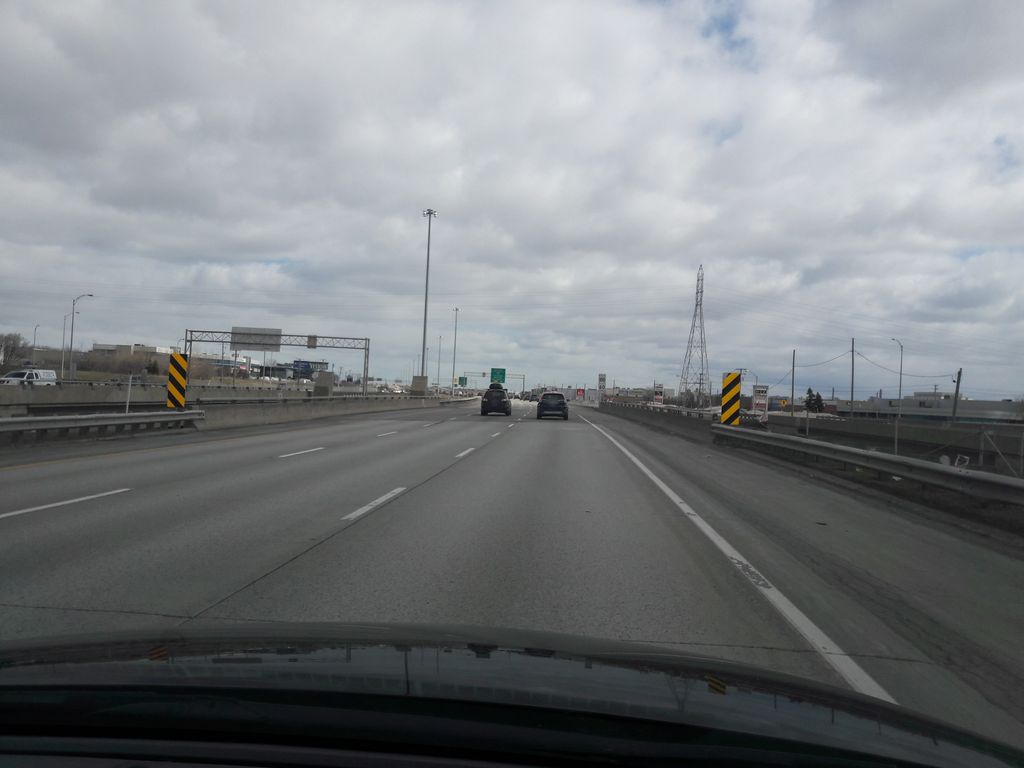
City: montreal